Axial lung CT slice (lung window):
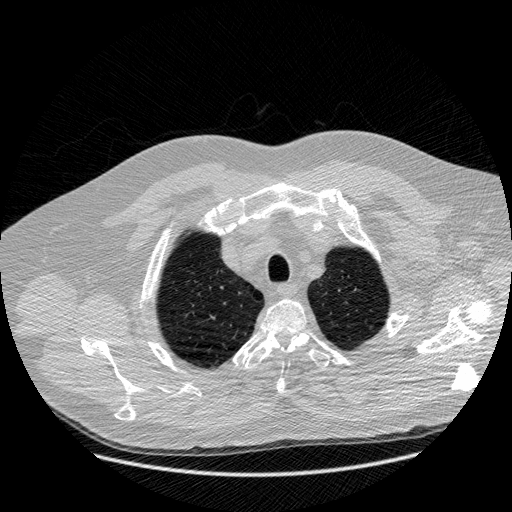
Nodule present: no